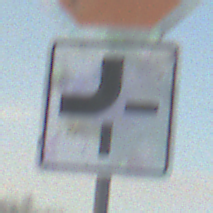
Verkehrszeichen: VerlaufVorfahrtsstrasse2
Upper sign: Stop
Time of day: SunriseSunset
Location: Outdoor (Nature)
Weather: PartlyCloudy
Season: NotSpecified
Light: Natural